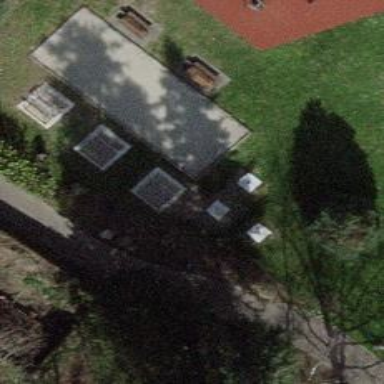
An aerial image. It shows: BBQ amenity.